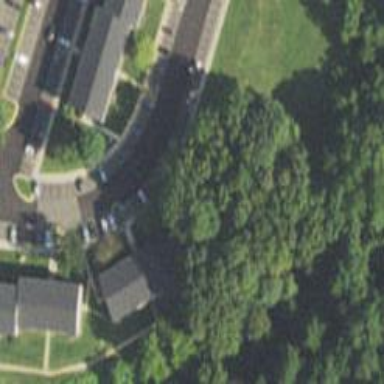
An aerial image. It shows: Residential road.